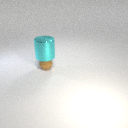
large cyan metal cylinder above small brown rubber sphere